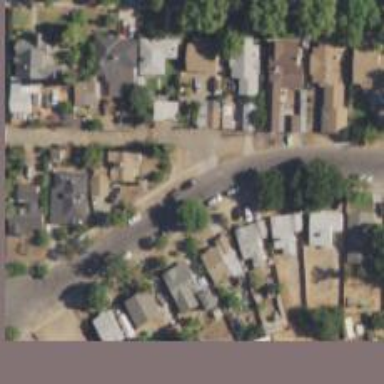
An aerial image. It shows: Alley classified as service road.